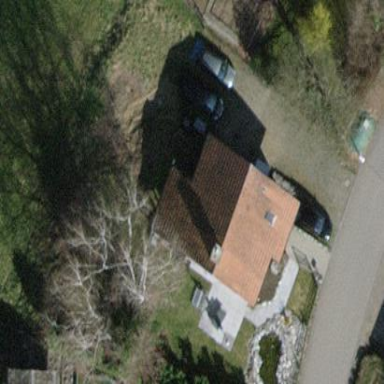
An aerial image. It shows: Detached building.